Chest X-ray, PA view. Patient: 9 years old, sex M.
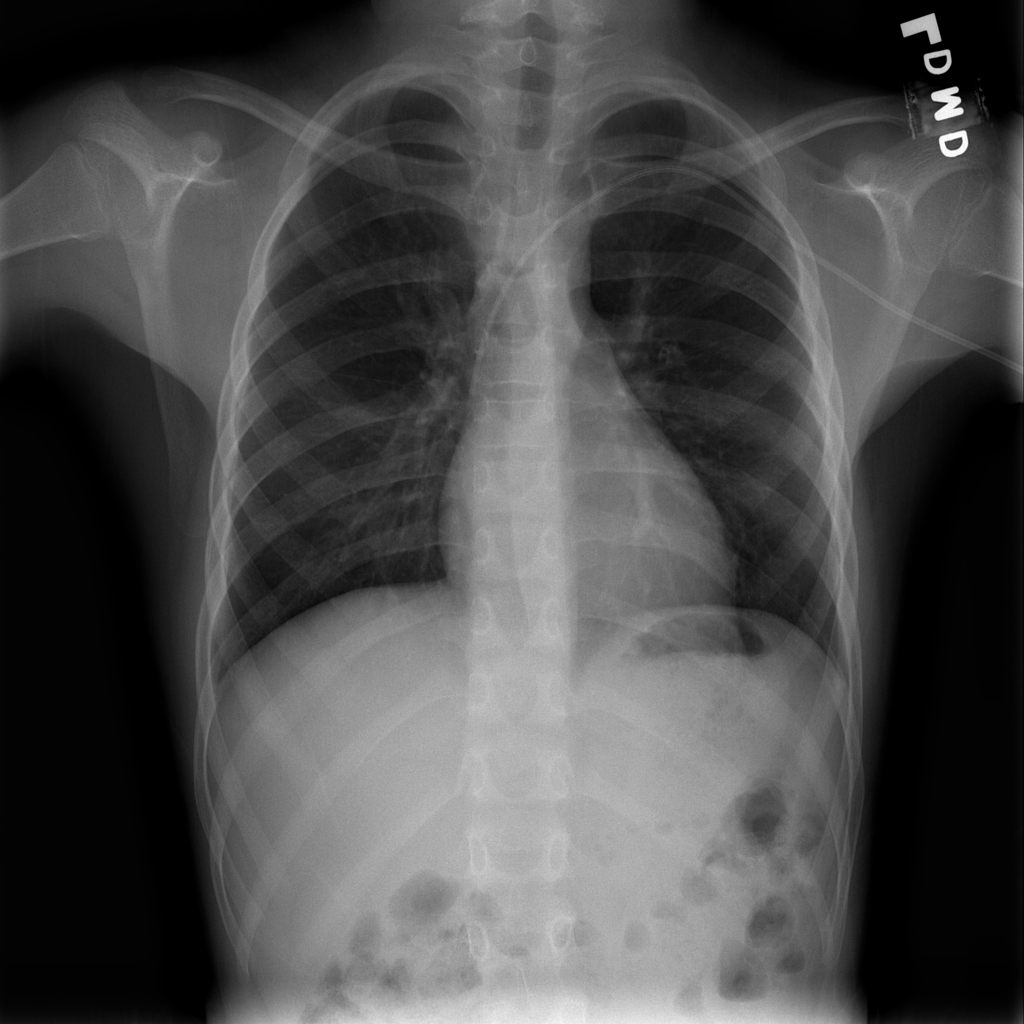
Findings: No Finding